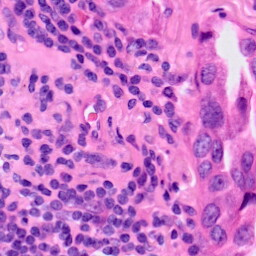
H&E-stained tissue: Lung